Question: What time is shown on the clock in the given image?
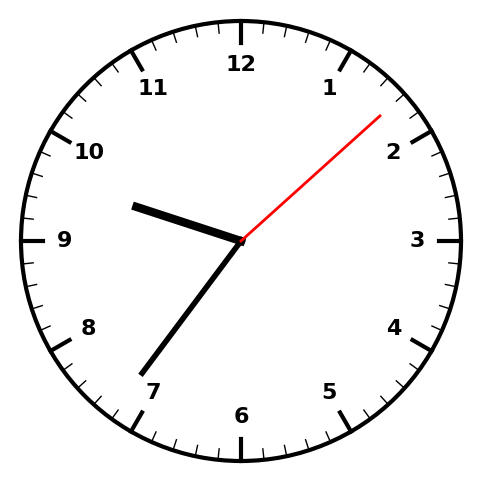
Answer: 09:36:08